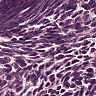
Metastatic tissue present: no